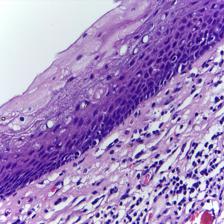
Diagnosis: Normal